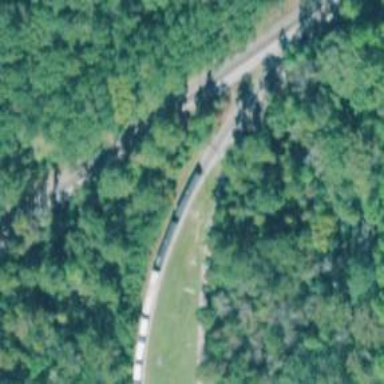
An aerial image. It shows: Rail spur service.